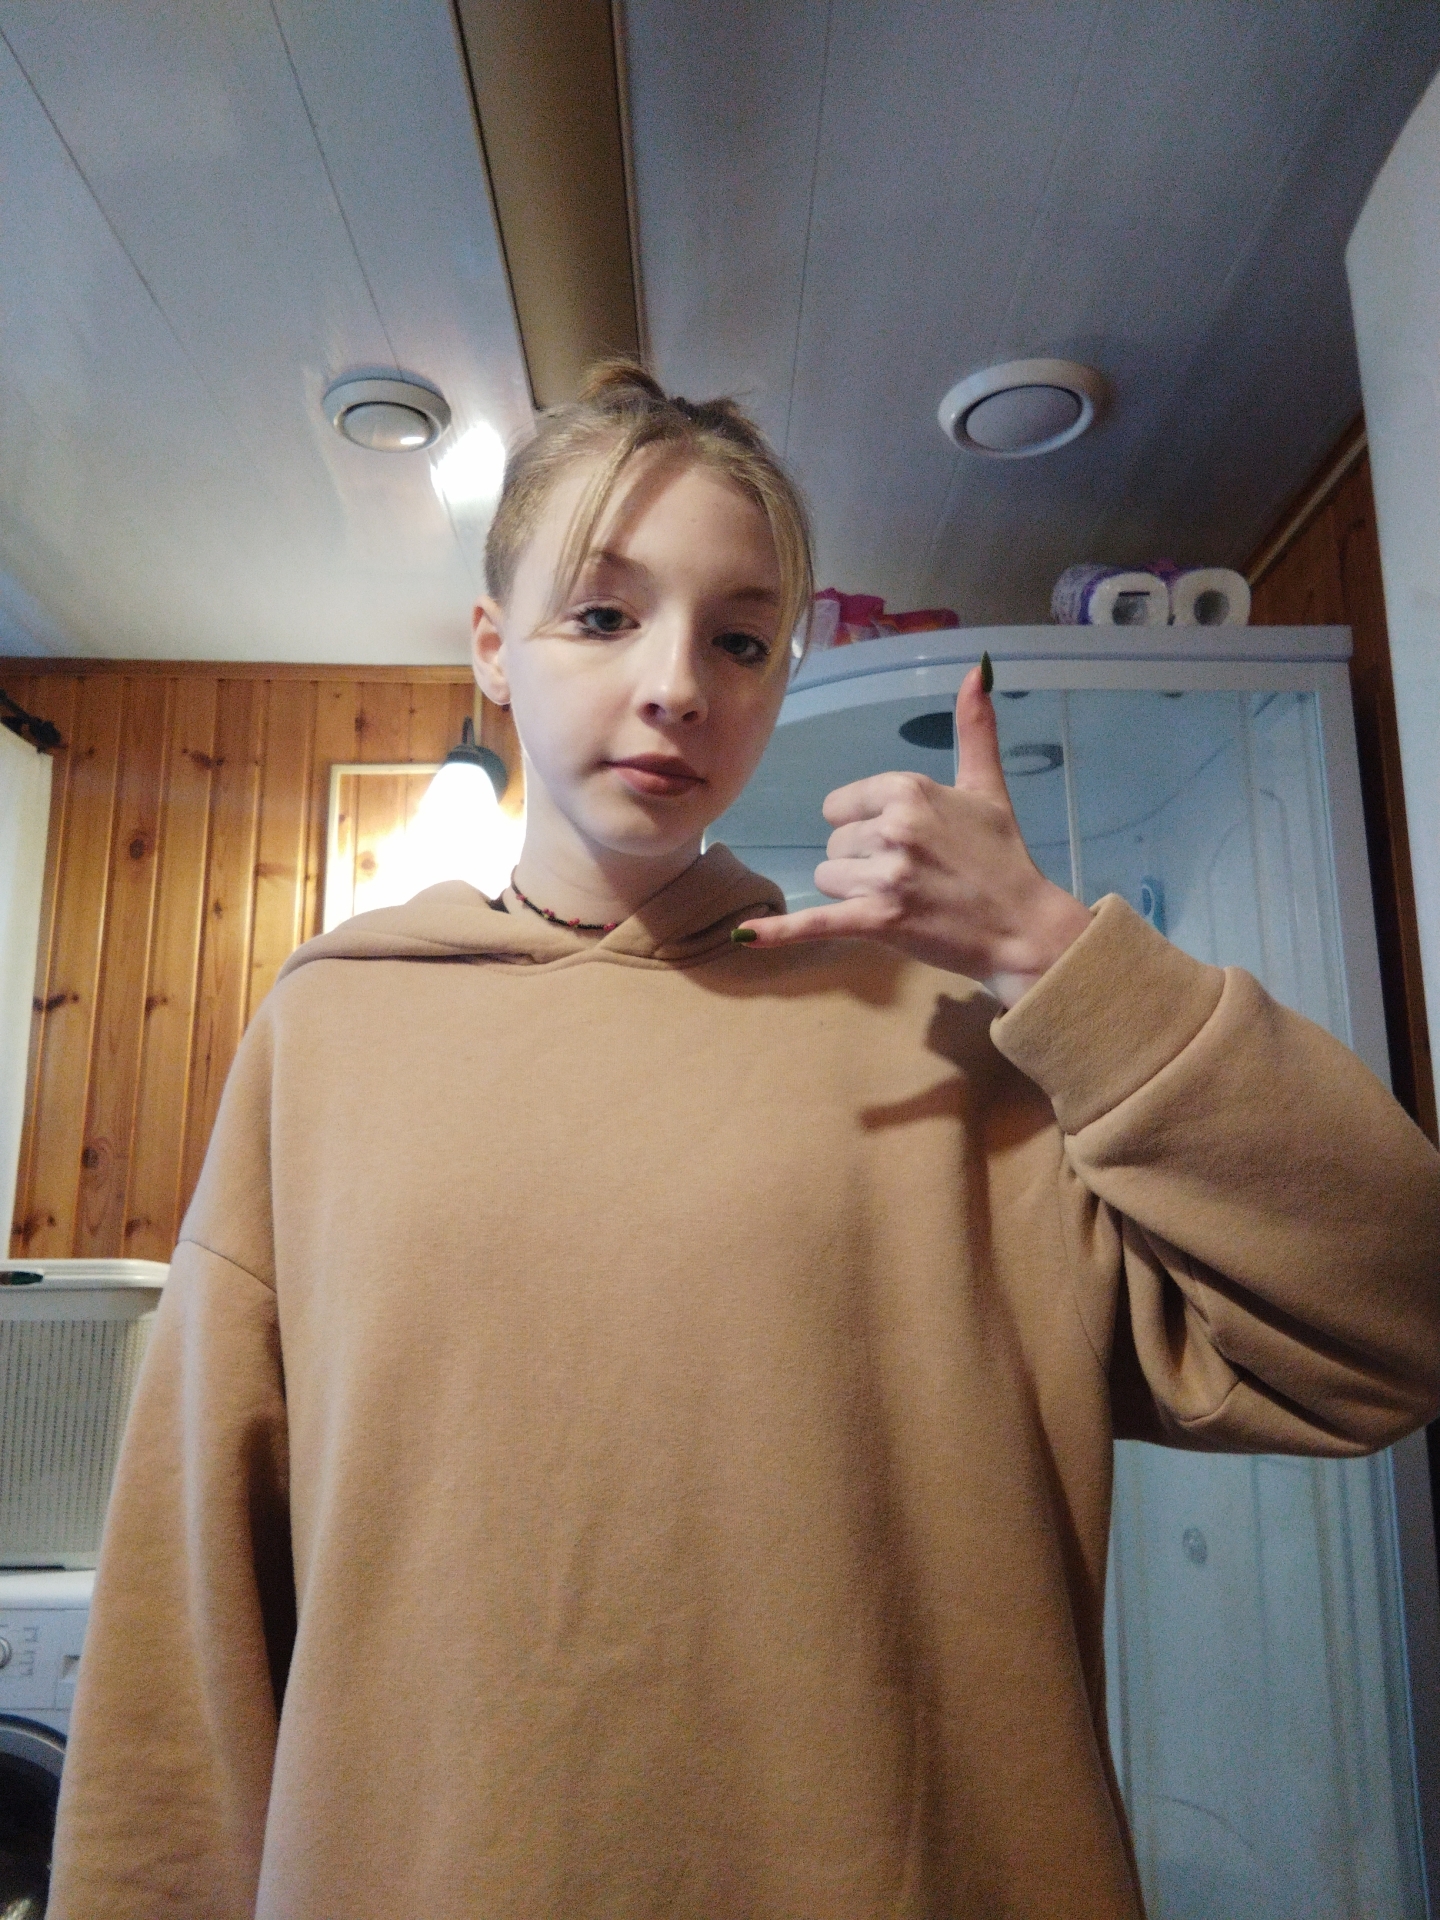
Label: noise